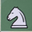
Piece: wN